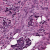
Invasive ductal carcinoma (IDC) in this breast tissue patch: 1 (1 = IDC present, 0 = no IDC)